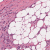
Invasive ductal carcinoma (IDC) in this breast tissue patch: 1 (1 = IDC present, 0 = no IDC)